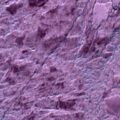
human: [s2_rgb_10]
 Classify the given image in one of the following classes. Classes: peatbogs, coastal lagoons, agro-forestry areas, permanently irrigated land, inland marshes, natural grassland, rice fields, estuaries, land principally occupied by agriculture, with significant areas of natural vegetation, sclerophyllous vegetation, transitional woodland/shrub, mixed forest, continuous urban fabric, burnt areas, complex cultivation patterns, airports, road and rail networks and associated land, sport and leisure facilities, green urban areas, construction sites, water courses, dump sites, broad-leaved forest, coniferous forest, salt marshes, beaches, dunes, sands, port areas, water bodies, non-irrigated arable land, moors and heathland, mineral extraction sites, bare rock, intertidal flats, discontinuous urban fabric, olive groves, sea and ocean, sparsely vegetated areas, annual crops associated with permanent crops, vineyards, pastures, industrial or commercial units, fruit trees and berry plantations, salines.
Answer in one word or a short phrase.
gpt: sea and ocean